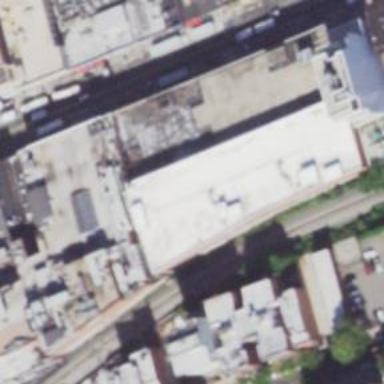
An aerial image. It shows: Department store building.